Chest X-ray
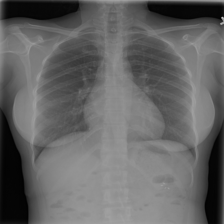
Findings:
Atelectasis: negative
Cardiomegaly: negative
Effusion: negative
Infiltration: positive
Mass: negative
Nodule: negative
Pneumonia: negative
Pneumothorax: negative
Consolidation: negative
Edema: negative
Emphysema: negative
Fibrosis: negative
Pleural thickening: negative
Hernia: negative